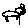
Label: cat